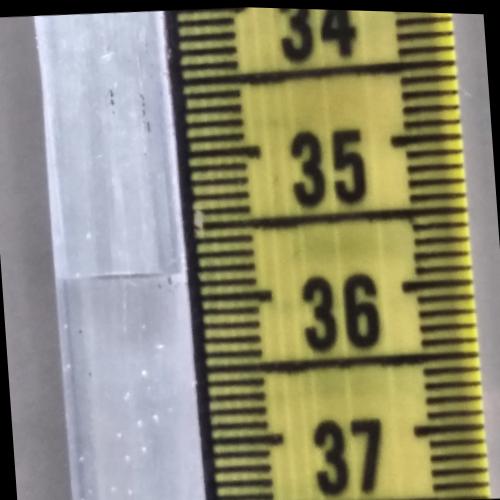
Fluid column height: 35.8 cm